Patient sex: M
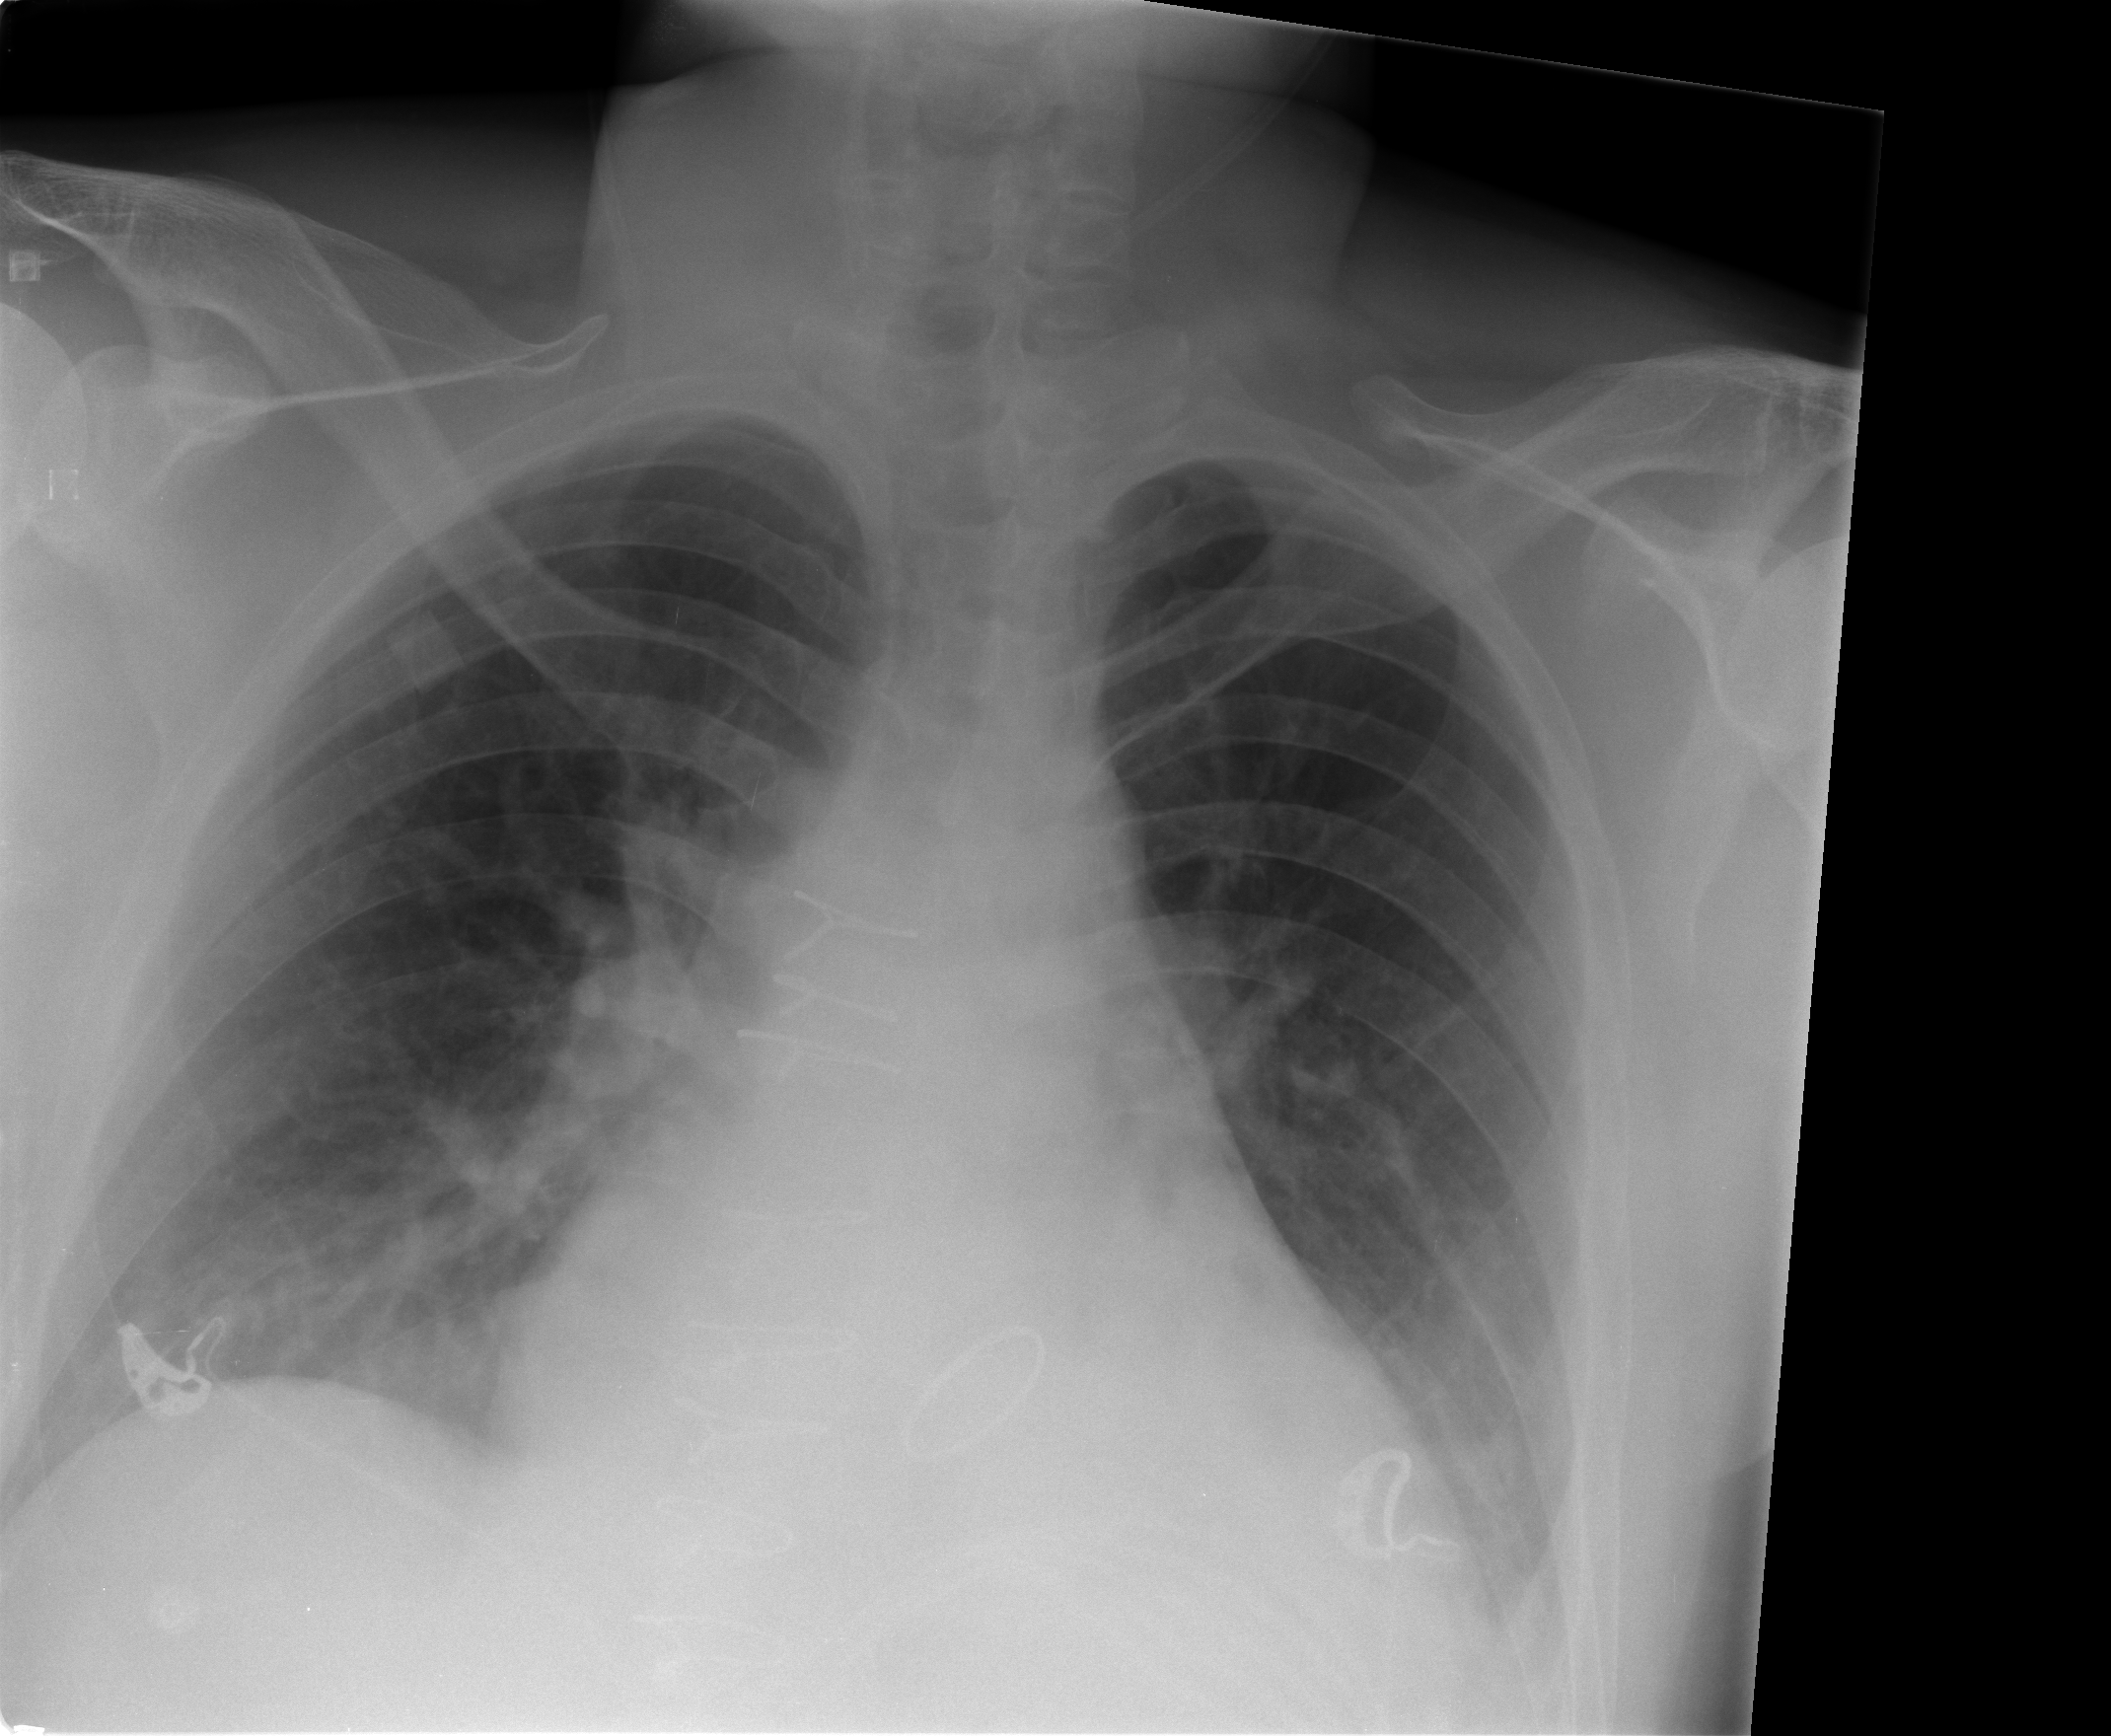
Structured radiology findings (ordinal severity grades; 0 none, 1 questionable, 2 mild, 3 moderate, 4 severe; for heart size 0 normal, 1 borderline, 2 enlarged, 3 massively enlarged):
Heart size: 2
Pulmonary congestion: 0
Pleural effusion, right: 0
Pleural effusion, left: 2
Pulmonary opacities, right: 0
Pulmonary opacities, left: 0
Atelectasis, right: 2
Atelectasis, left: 2